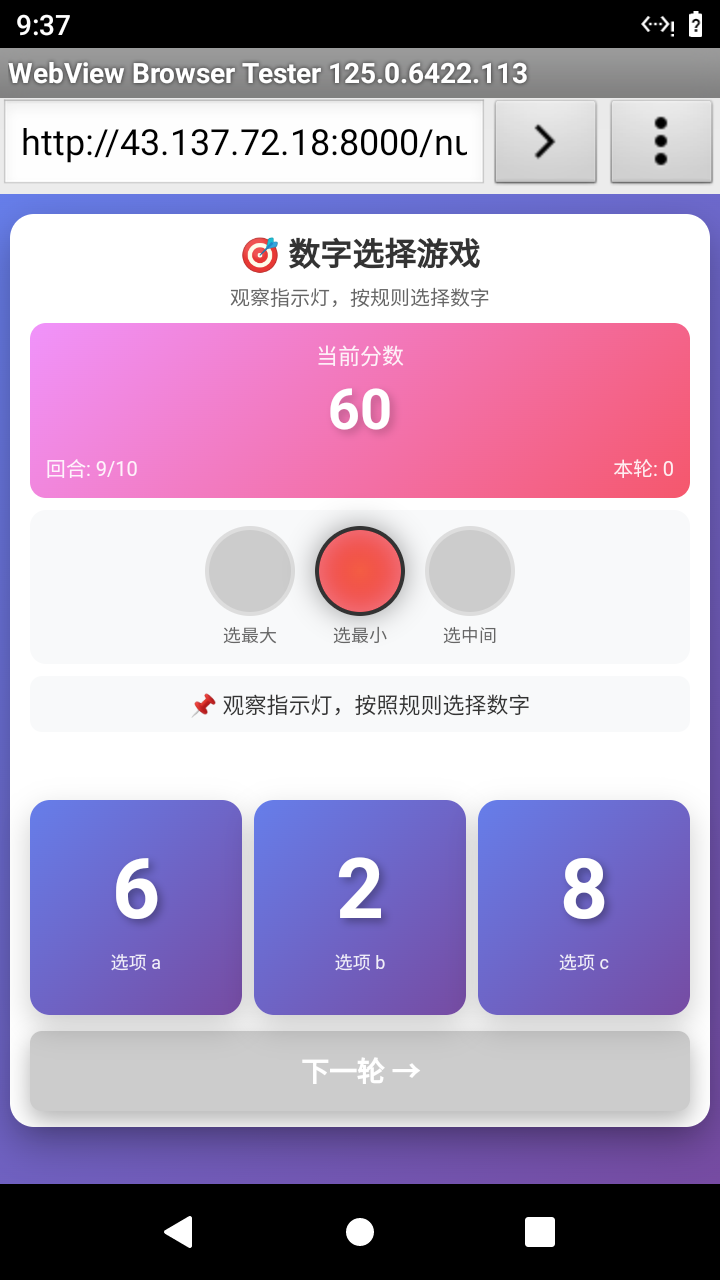

Select the correct number based on the traffic light color.
Answer: 1